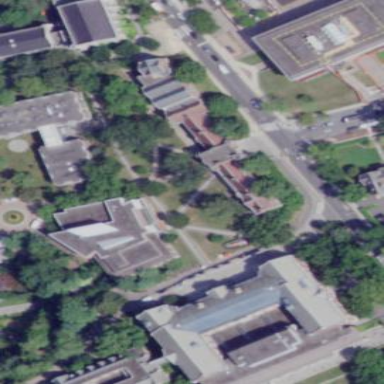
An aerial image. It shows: View of university building.